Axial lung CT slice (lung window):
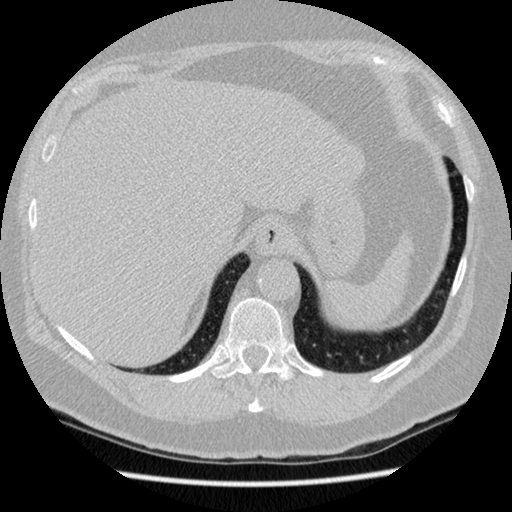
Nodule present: no